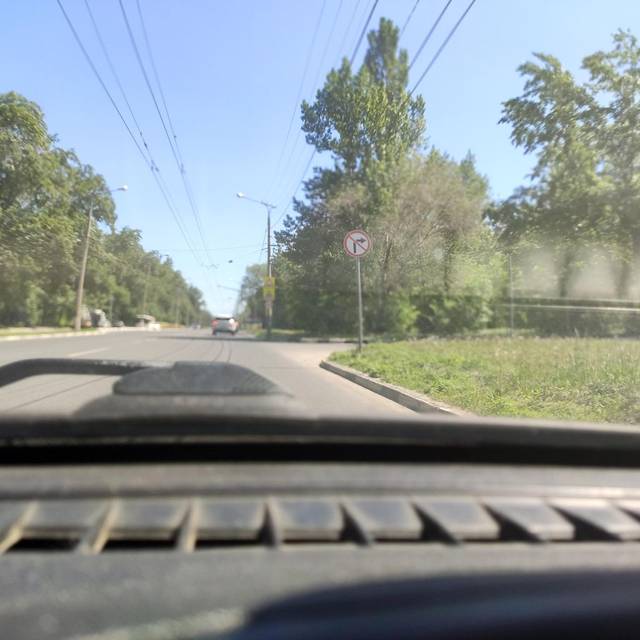
Region: Russia
Coordinates: 53.499, 49.403